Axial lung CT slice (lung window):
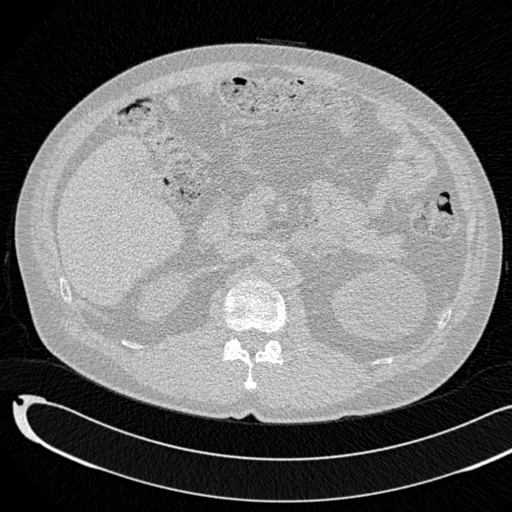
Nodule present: no